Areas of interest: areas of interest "Nanjing Public Security Bureau Traffic Management Bureau 7th Detachment Qixia Squadron"
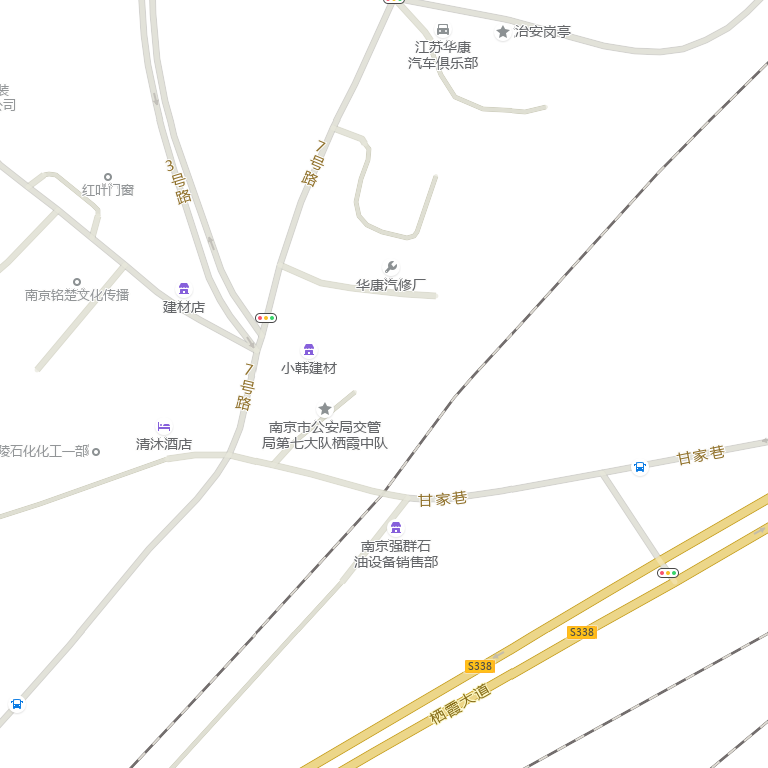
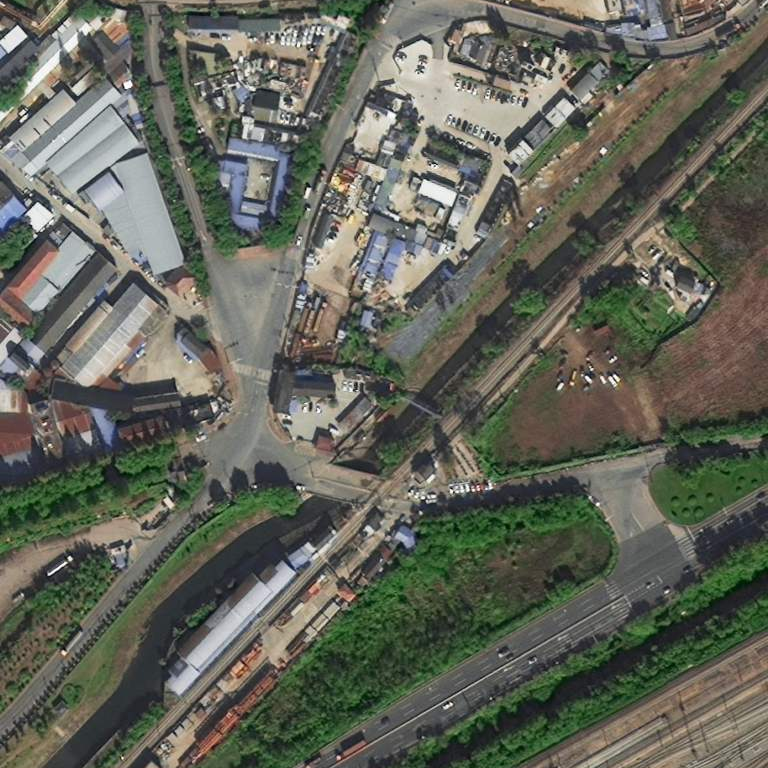